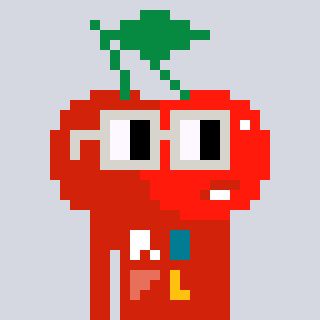
a pixel art character with square light gray glasses, a cherry-shaped head and a red-colored body on a cool background